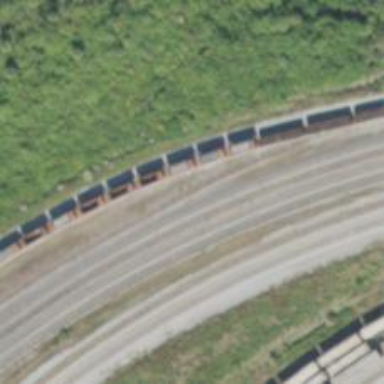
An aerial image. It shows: Railway yard.